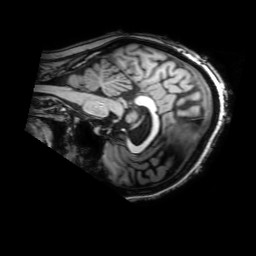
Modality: T1w
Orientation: sagittal
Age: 39
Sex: female
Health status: ill